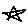
Label: star